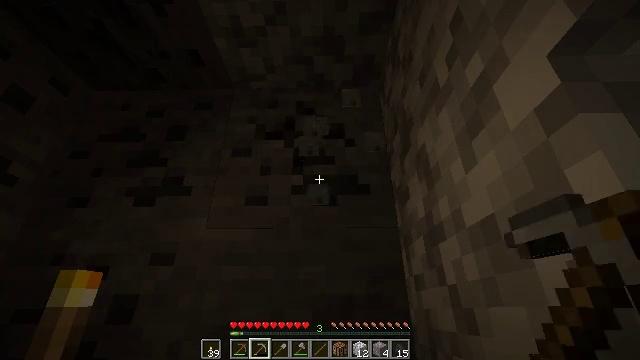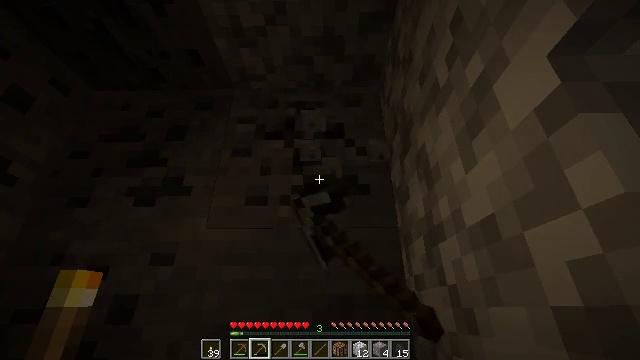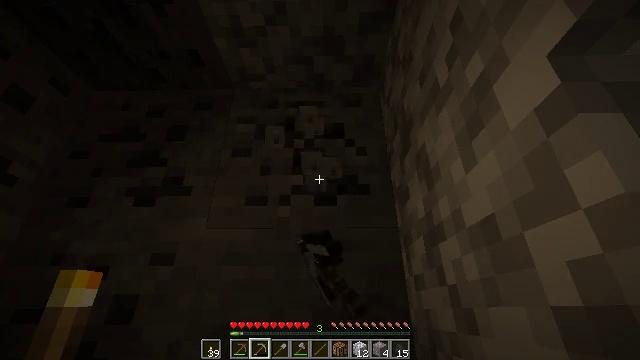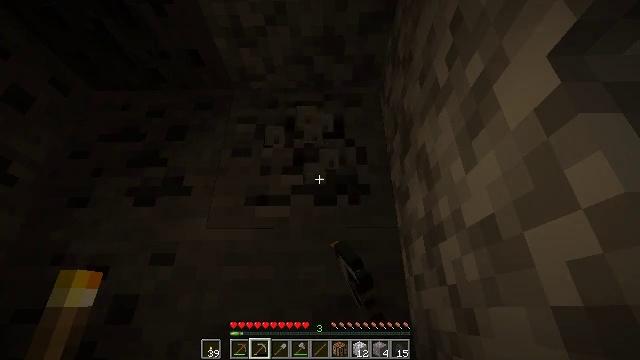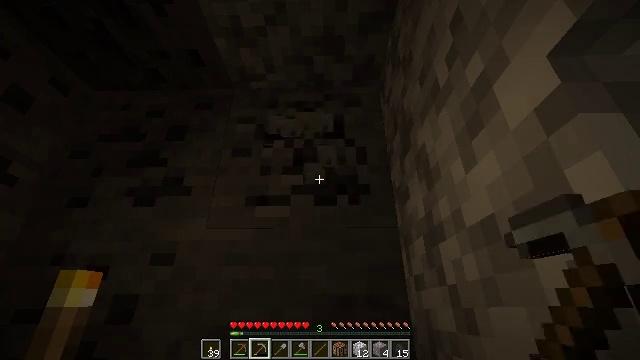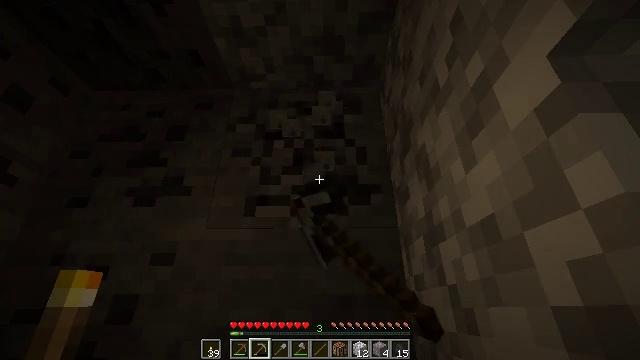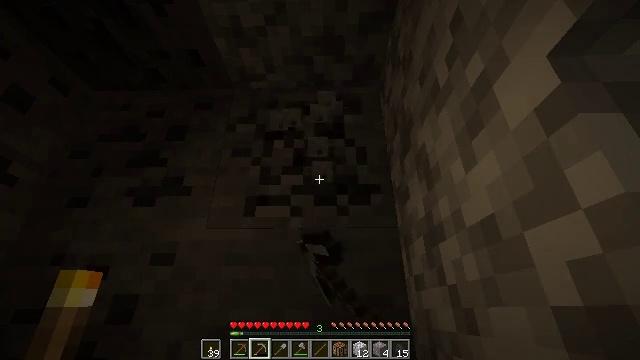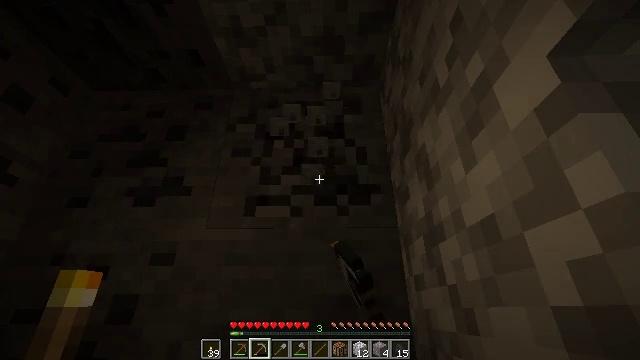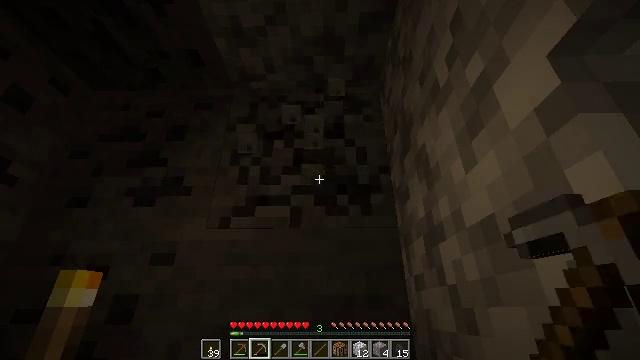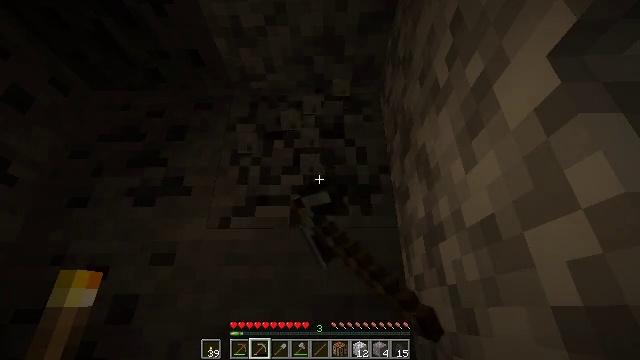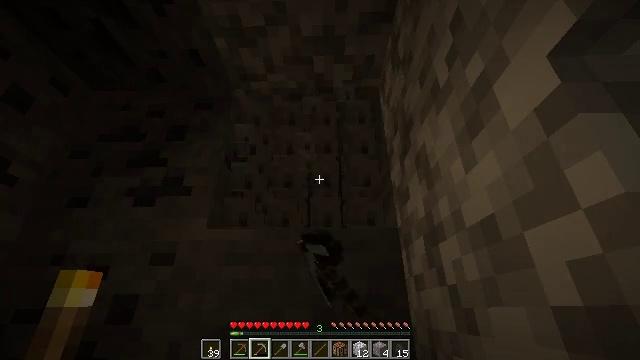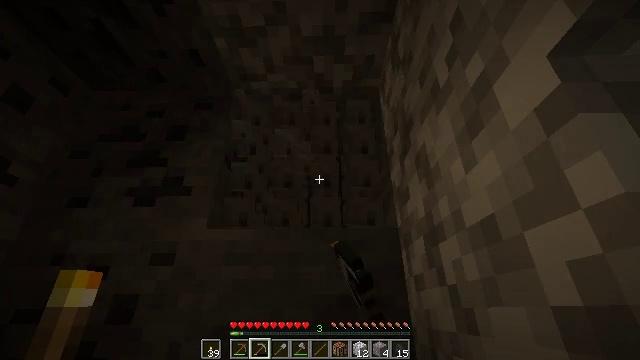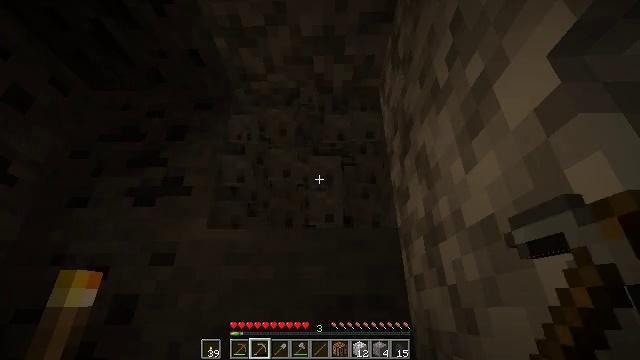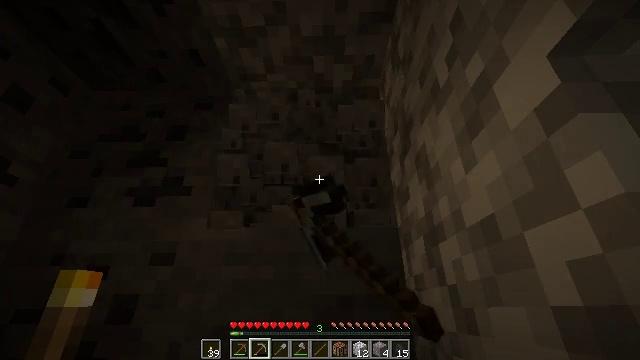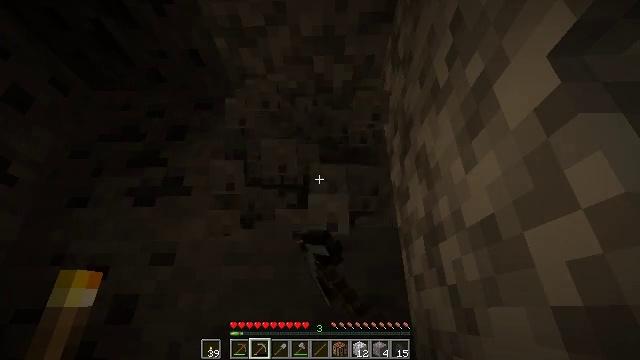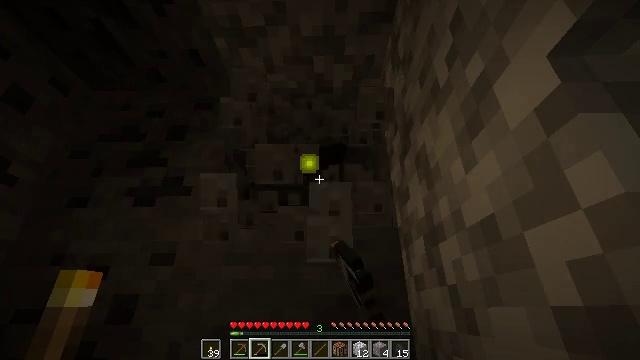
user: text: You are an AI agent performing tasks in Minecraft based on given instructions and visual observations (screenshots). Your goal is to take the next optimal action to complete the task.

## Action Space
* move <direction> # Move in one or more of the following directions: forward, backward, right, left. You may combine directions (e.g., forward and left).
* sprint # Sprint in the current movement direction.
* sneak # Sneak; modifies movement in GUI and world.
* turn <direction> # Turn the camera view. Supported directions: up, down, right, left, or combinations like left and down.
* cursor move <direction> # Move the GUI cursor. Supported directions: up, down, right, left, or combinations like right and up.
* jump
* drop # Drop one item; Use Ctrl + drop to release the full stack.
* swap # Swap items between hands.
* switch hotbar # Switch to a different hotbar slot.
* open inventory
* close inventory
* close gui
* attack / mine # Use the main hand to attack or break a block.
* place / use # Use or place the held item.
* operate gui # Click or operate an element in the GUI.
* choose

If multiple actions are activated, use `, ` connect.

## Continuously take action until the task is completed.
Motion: motion action
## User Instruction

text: Break the coal ore to collect coal.
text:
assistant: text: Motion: attack / mine
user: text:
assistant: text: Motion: attack / mine
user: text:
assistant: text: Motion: attack / mine
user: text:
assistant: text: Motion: attack / mine
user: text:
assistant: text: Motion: attack / mine
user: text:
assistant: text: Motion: attack / mine
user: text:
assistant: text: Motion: attack / mine
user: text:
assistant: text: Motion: attack / mine
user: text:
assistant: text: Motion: attack / mine
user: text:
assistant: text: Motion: attack / mine
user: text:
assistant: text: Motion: attack / mine
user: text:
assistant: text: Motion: attack / mine
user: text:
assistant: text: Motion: attack / mine
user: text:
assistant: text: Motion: attack / mine
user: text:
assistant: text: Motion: attack / mine
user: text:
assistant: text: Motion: attack / mine
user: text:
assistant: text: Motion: turn left, attack / mine
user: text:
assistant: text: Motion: turn left and down, attack / mine
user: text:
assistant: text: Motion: turn left and down, attack / mine
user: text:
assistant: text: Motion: turn left, attack / mine
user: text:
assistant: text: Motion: turn left, attack / mine
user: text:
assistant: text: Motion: attack / mine
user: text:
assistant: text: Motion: attack / mine
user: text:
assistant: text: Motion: attack / mine
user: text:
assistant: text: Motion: attack / mine
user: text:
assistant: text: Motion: attack / mine
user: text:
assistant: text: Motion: attack / mine
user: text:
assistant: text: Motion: attack / mine
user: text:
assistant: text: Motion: attack / mine
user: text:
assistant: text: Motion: attack / mine